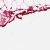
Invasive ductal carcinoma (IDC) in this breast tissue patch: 0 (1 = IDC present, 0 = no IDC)